Question: I am new to kendo. I'm having a problem with model binding. When i debug with firebug, it shows . Because of that reason the "if" condition in parrameterMap is always false and grid doesn't populate the data.
I think, it's very helpful if somebody can explain about the in kendo dataSource.
Thank you.

'''
function GetDataSource() {
var PrjKy = $("#cmbPrjNm").val();
if (PrjKy == "") { PrjKy = 1; }
var PrcsDetKy = 1;
if (PrcsDetKy == "") { PrcsDetKy = 1; }
var PrcsTypKy = $("#toDotype").val();
if (PrcsTypKy == "") { PrcsTypKy = 1; }
var AprPrtyKy = $("#cmbPiority").val();
if (AprPrtyKy == "") { AprPrtyKy = 1; }
var AprStsKy = $("#status").val();
if (AprStsKy == "") { AprStsKy = 1; }
var OrginAdrKy = 1;
if (OrginAdrKy == "") { OrginAdrKy = 1; }
var AprUsrKy = 1;
if (AprUsrKy == "") { AprUsrKy = 1; }
var NxtActByAdrKy = $("#cmbEmployee").val();
if (NxtActByAdrKy == "") { NxtActByAdrKy = 1; }
var FrmNxtActEntDt = $("#FrmNextActEnt").val();
var ToNxtActEntDt = $("#ToNextActEnt").val();
var FrmNxtActDt = $("#rcdDt").val();
var ToNxtActDt = $("#toDt").val();
var FrmInsertDt = $("#insrtDt").val();
var ToInsertDt = $("#InsrtToDt").val();
var dataSource = new kendo.data.DataSource({
transport: {
read: {
url: '@Url.Content("~/User/GetAllToDo")',
data: {
'PrjKy': PrjKy,
'PrcsDetKy': PrcsDetKy,
'PrcsTypKy': PrcsTypKy,
'AprPrtyKy': AprPrtyKy,
'AprStsKy': AprStsKy,
'OrginAdrKy': OrginAdrKy,
'AprUsrKy': AprUsrKy,
'NxtActByAdrKy': NxtActByAdrKy,
'FrmNxtActEntDt': FrmNxtActEntDt,
'ToNxtActEntDt': ToNxtActEntDt,
'FrmNxtActDt': FrmNxtActDt, //changed on 2013-8-30
'ToNxtActDt': ToNxtActDt, //changed on 2013-8-30
'FrmInsertDt': FrmInsertDt, //changed on 2013-8-30
'ToInsertDt': ToInsertDt//changed on 2013-8-30
},
dataType: "json"
},
update: {
url: "~/Home/UpdateToDo",
contentType: 'application/json; charset=utf-8',
dataType: "json",
type: "POST"
},
create: {
url: '@Url.Content("~/Home/UpdateToDo")',
contentType: 'application/json; charset=utf-8',
dataType: "json",
type: "POST"
},
destroy: {
url: '@Url.Content("~/User/DeleteToDo")',
contentType: 'application/json; charset=utf-8',
dataType: "json",
type: "POST"
},
parameterMap: function (options, operation) {
if (operation !== "read" && options.models) {
return JSON.stringify({ models: options });
}
}
},
pageSize: 10
, schema:
{
model:
{
id: "PrcsDetKy", //Primary key to uniquely identify the row.
fields: //Relavent fields of the grid should be bind with following model items
{
ID: { editable: false, nullable: false },
NxtActEntDt: { editable: true, nullable: false, validation: { required: true} },
AprPrty: { editable: true, nullable: false, validation: { required: true} },
AprUsr: { editable: true, nullable: true },
AprSts: { editable: true, nullable: true },
AprStsKy: { editable: true, nullable: true },
AprPrtyKy: { editable: true, nullable: true },
AprUsrKy: { editable: true, nullable: true },
AprResnKy: { editable: true, nullable: true },
PrjId: { editable: true, nullable: true },
TaskId: { editable: true, nullable: true },
TaskNm: { editable: true, nullable: false }, //validation: { required: true}
PrcsDetKy: { editable: false, nullable: false },
TaskTyp: { editable: true, nullable: false },
PrcsTypKy: { editable: true, nullable: true },
PrjKy: { editable: true, nullable: true },
PrcsDetAprKy: { editable: true, nullable: true },
PrjNm: { editable: true, nullable: false, validation: { required: true} },
Des: { editable: true, nullable: false },
NxtActByAdr: { editable: true, nullable: false, validation: { required: true} },
NxtActByAdrKy: { editable: true, nullable: true },
NxtActDt: { editable: true, nullable: true },
Rem: { editable: true, nullable: true, type: "string" },
OriginBy: { editable: false, nullable: true },
Hyperlinks1: { editable: false, nullable: true },
Hyperlinks2: { editable: false, nullable: true },
Hyperlinks3: { editable: false, nullable: true },
Hyperlinks4: { editable: false, nullable: true },
OrginAdrKy: { editable: true, nullable: true },
WrkStnKy: { editable: true, nullable: true },
ObjKy: { editable: true, nullable: true },
ObjCd: { editable: true, nullable: true },
ObjNm: { editable: true, nullable: true },
ItmKy: { editable: true, nullable: true },
ItmCd: { editable: true, nullable: true },
IsAct: { editable: true, nullable: true },
IsApr: { editable: true, nullable: true },
OrgEntDt: { editable: true, nullable: true }
}
}
}
});
return dataSource;
}
'''
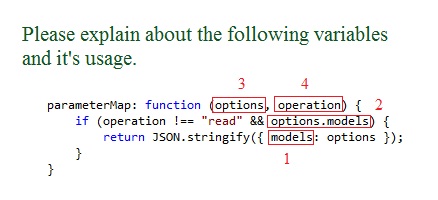
Answer: You can find quite clear explanation in here <URL>
You should use parametrMap to define custom set of parameters or perform additional operations during the call to remote service. Basically here you saying, if I am reading, updating or deleting (this is the operation variable of value "read" in your snippet) I want to add following parameter(s) to the methods I defined in "transport".
In your case you didn't defined options.models so it seems, which means your datasource doesn't have any variable/collection models. Well it doesn't have to. To me it looks like the read method you trying to call doesn't really need any parameters so you might just return empty string from the paramMap or not to have this configuration section at all.
NOTE: the way you defined the datasource is bit confusing, you should not provide the configuration "data" when you defined the "url", eg. you are getting the data of the url. See <URL>.